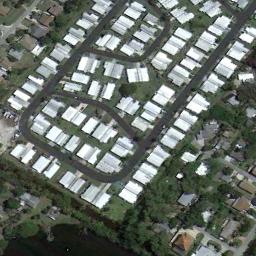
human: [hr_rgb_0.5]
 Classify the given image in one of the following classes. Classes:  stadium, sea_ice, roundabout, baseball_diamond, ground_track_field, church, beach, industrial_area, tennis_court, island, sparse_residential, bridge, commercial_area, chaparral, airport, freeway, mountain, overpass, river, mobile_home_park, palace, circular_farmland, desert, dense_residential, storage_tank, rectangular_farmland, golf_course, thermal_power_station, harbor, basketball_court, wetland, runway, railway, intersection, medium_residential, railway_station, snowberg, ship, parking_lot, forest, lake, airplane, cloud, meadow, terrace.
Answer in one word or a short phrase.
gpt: mobile_home_park